Field crop: maize
Growth stage: 2
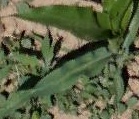
Species: maize